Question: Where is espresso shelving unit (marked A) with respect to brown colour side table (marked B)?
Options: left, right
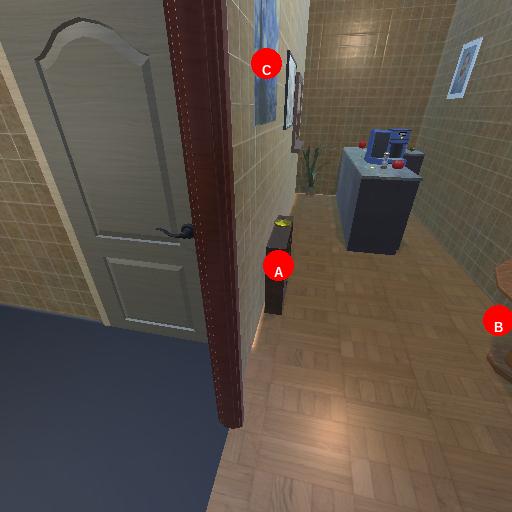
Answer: left